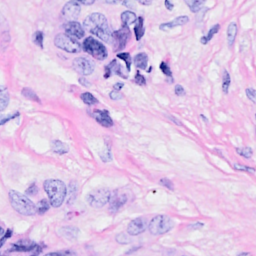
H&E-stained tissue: Breast